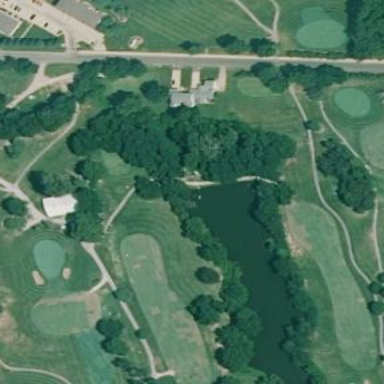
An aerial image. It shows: Water hazard on golf course.